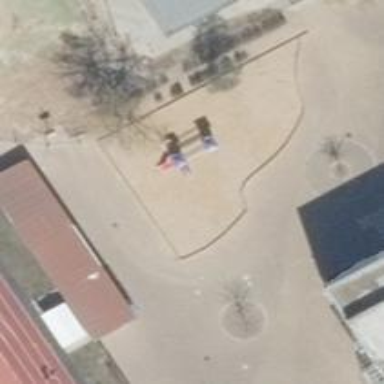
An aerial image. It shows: Playground area for leisure activities on the land.